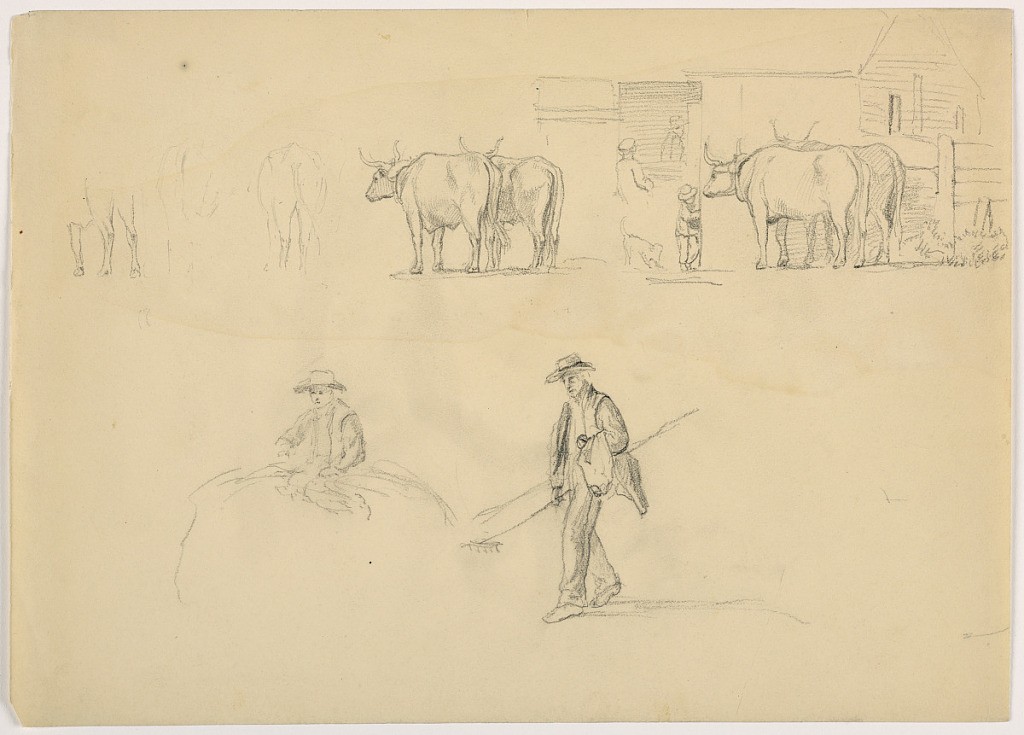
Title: Sketches in Barnyard, Oxen and Farmer with Rake
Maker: Daniel Huntington, American, 1816–1906
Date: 1878
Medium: Graphite on paper
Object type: Drawing
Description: Top half, oxen shaded and outlined. At right, the barn door, with figures and a dog. Below, at left, boy on a hay pile. At right, man walking with a rake.